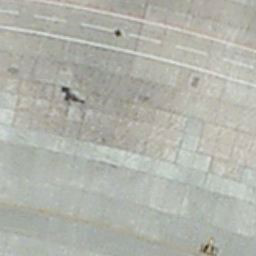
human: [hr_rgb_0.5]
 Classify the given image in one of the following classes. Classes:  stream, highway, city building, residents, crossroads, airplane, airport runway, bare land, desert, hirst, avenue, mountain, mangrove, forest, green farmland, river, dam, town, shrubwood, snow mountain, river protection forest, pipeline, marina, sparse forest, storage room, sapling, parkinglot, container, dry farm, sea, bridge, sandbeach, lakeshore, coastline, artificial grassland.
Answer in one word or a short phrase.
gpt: airport runway